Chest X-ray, PA view. Patient: 23 years old, sex F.
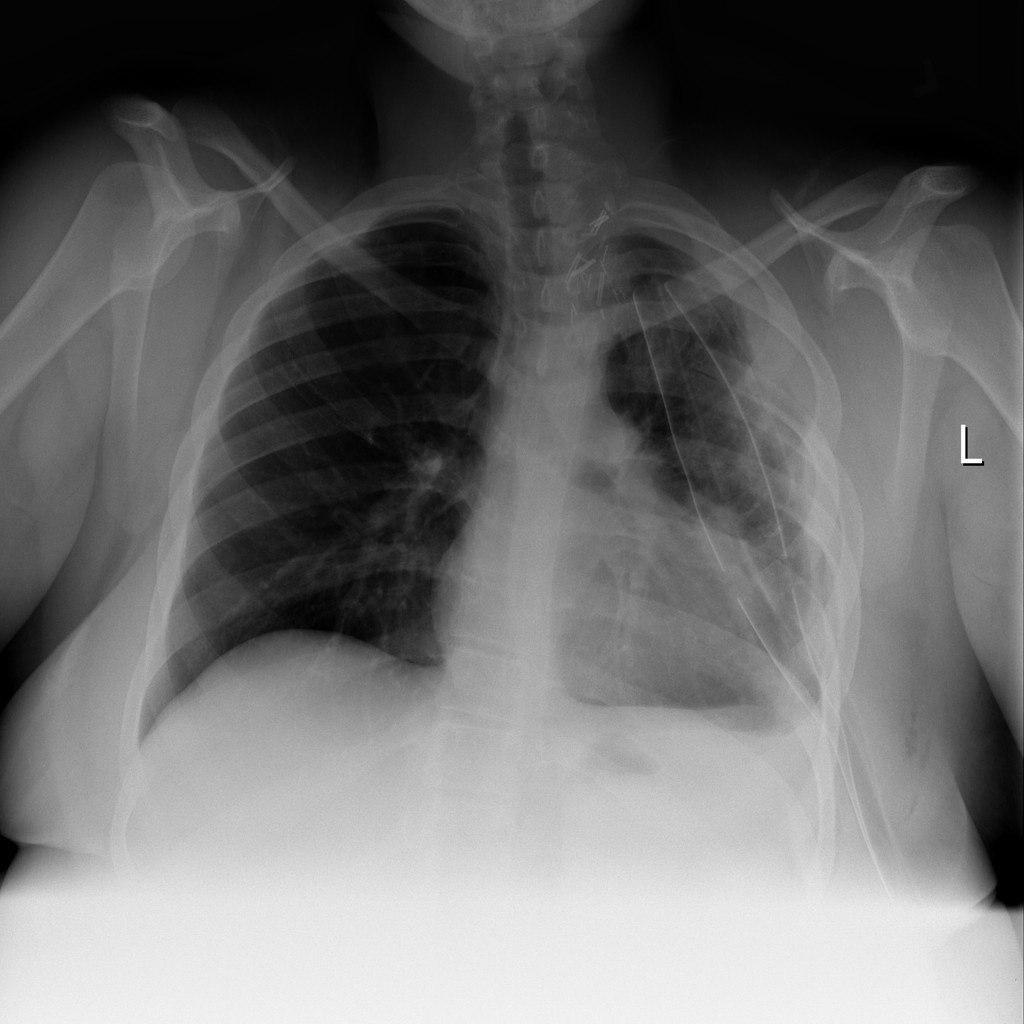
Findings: Pleural_Thickening